Question: I'm just getting started to cordova.
I've created an application using
'''
cordova create androidTest
'''
and then
'''
cd androidTest
cordova platform add android
cordova prepare
cordova build
'''
and at last,
'''
cordova serve android
'''
which says
'''
Static file server running at
=> http://0.0.0.0:8000/
CTRL + C to shutdown
'''
When I open it, the only thing I get is:
'''
404 Not Found
'''

Why? What am I doing wrong? Did I get the meaning of cordova serve command wrong?
I am supposed to see some kind of "application" that is "rendered" in Chrome, don't I?
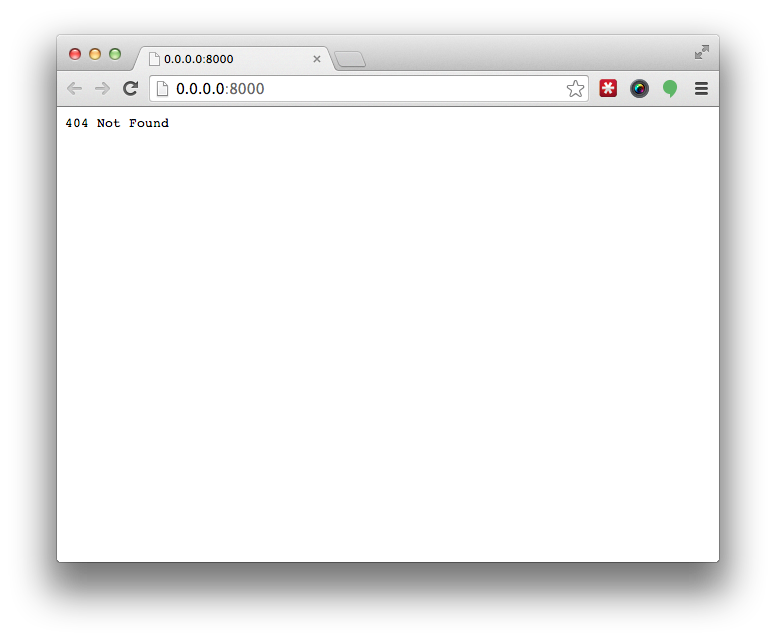
Answer: Yes, I got stung by this too.
The correct behaviour now seems to be to just run
'''
cordova serve
'''
and then you can navigate to
'''
localhost:8000/<platform>/www/index.html
'''
where platform is 'android' in your case. It doesn't seem to automatically route to index.html any more so you need to include that part of the url explicitly. There's a cordova bug <URL> although I couldn't find any documentation on this.